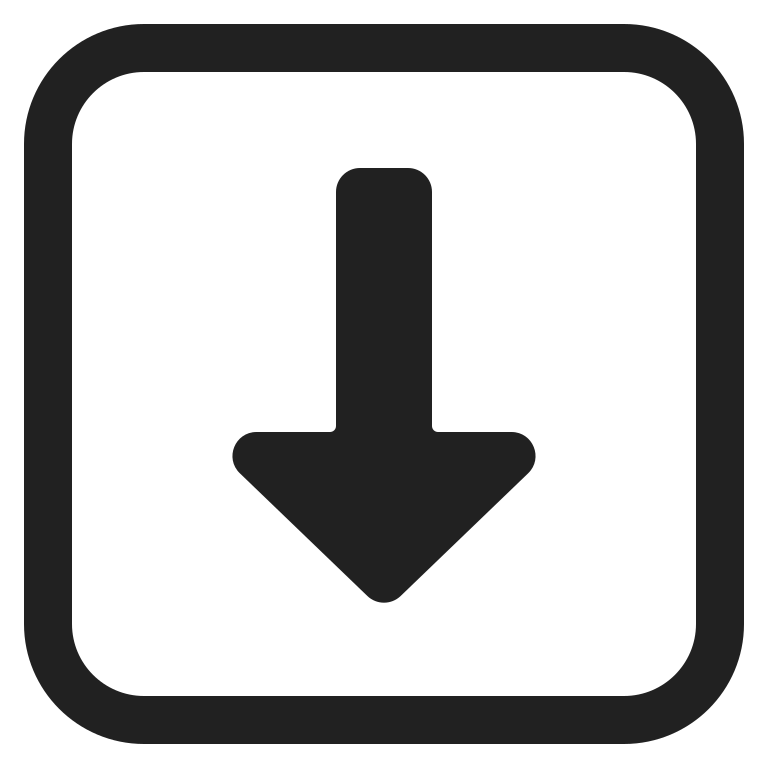
down arrow high contrast